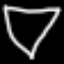
Label: diamond